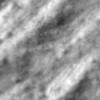
Label: no_change